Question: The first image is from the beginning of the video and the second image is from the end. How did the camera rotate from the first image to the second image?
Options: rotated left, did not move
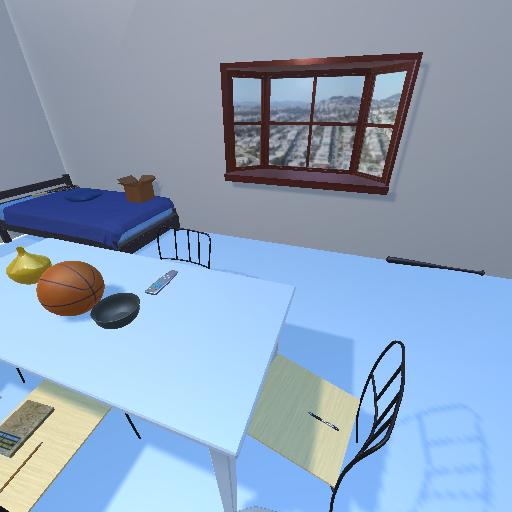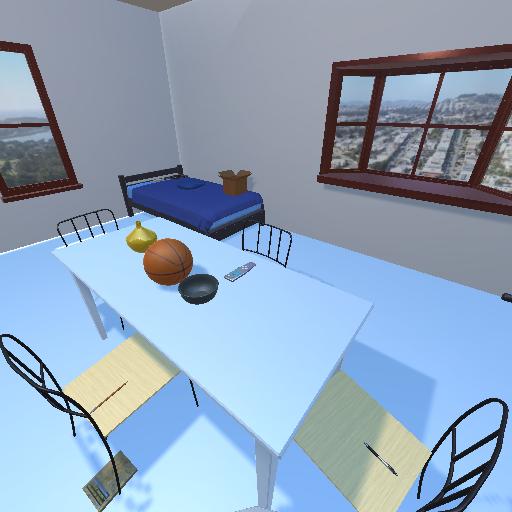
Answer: rotated left